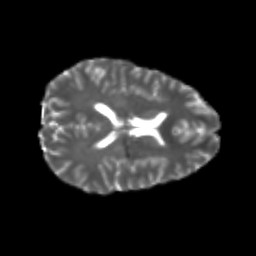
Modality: T2w
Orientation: axial
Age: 26
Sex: male
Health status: healthy
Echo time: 0.074 s